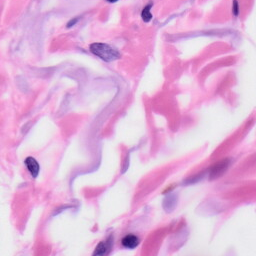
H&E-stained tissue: Skin